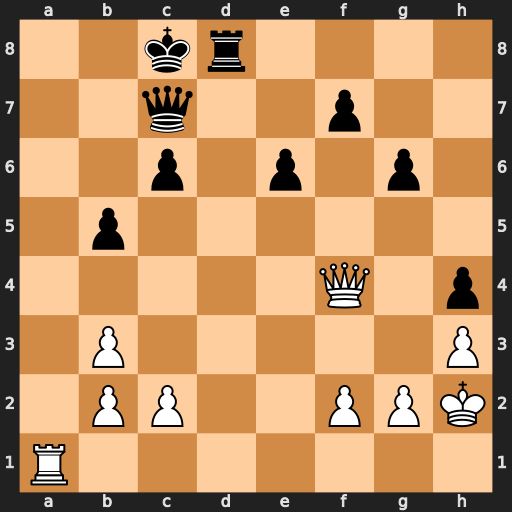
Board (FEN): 2kr4/2q2p2/2p1p1p1/1p6/5Q1p/1P5P/1PP2PPK/R7
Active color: w
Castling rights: -
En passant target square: -
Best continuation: Ra8+ Kd7 Ra7 Qxa7 Qxf7+ Kc8 Qxa7